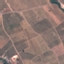
Land use / land cover: PermanentCrop